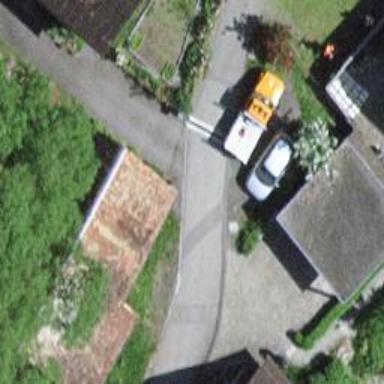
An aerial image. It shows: Asphalt road in residential area.